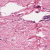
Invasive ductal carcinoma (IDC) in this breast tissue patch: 0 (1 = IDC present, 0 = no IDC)